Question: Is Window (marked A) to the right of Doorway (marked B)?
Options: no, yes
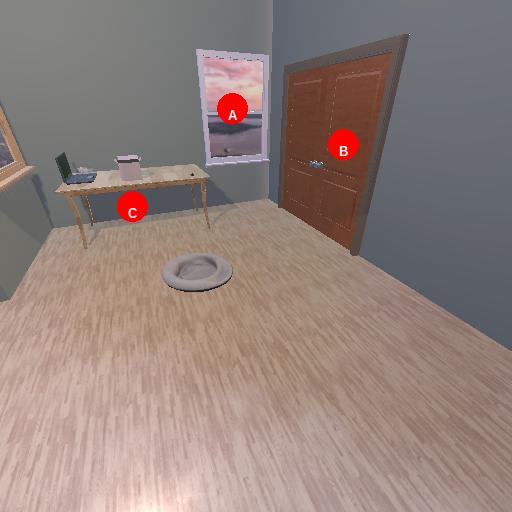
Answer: no